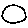
Label: circle